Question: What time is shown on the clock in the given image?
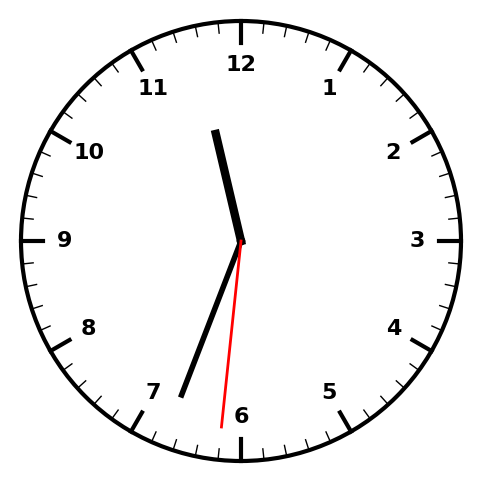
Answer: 11:33:31